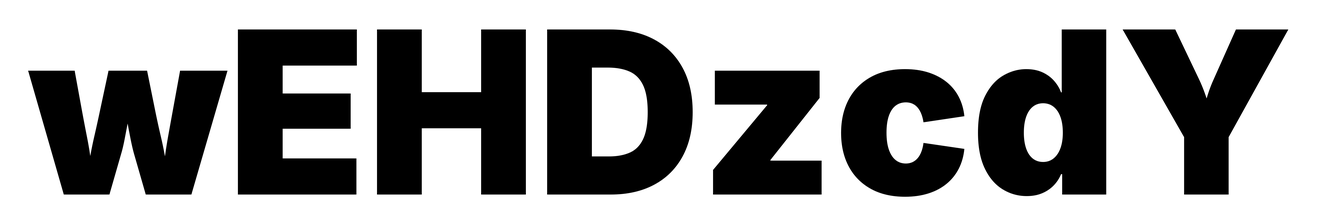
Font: Inter_Black